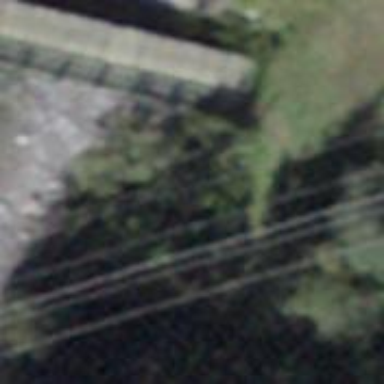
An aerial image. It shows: Bridge over well-constructed track.